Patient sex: F
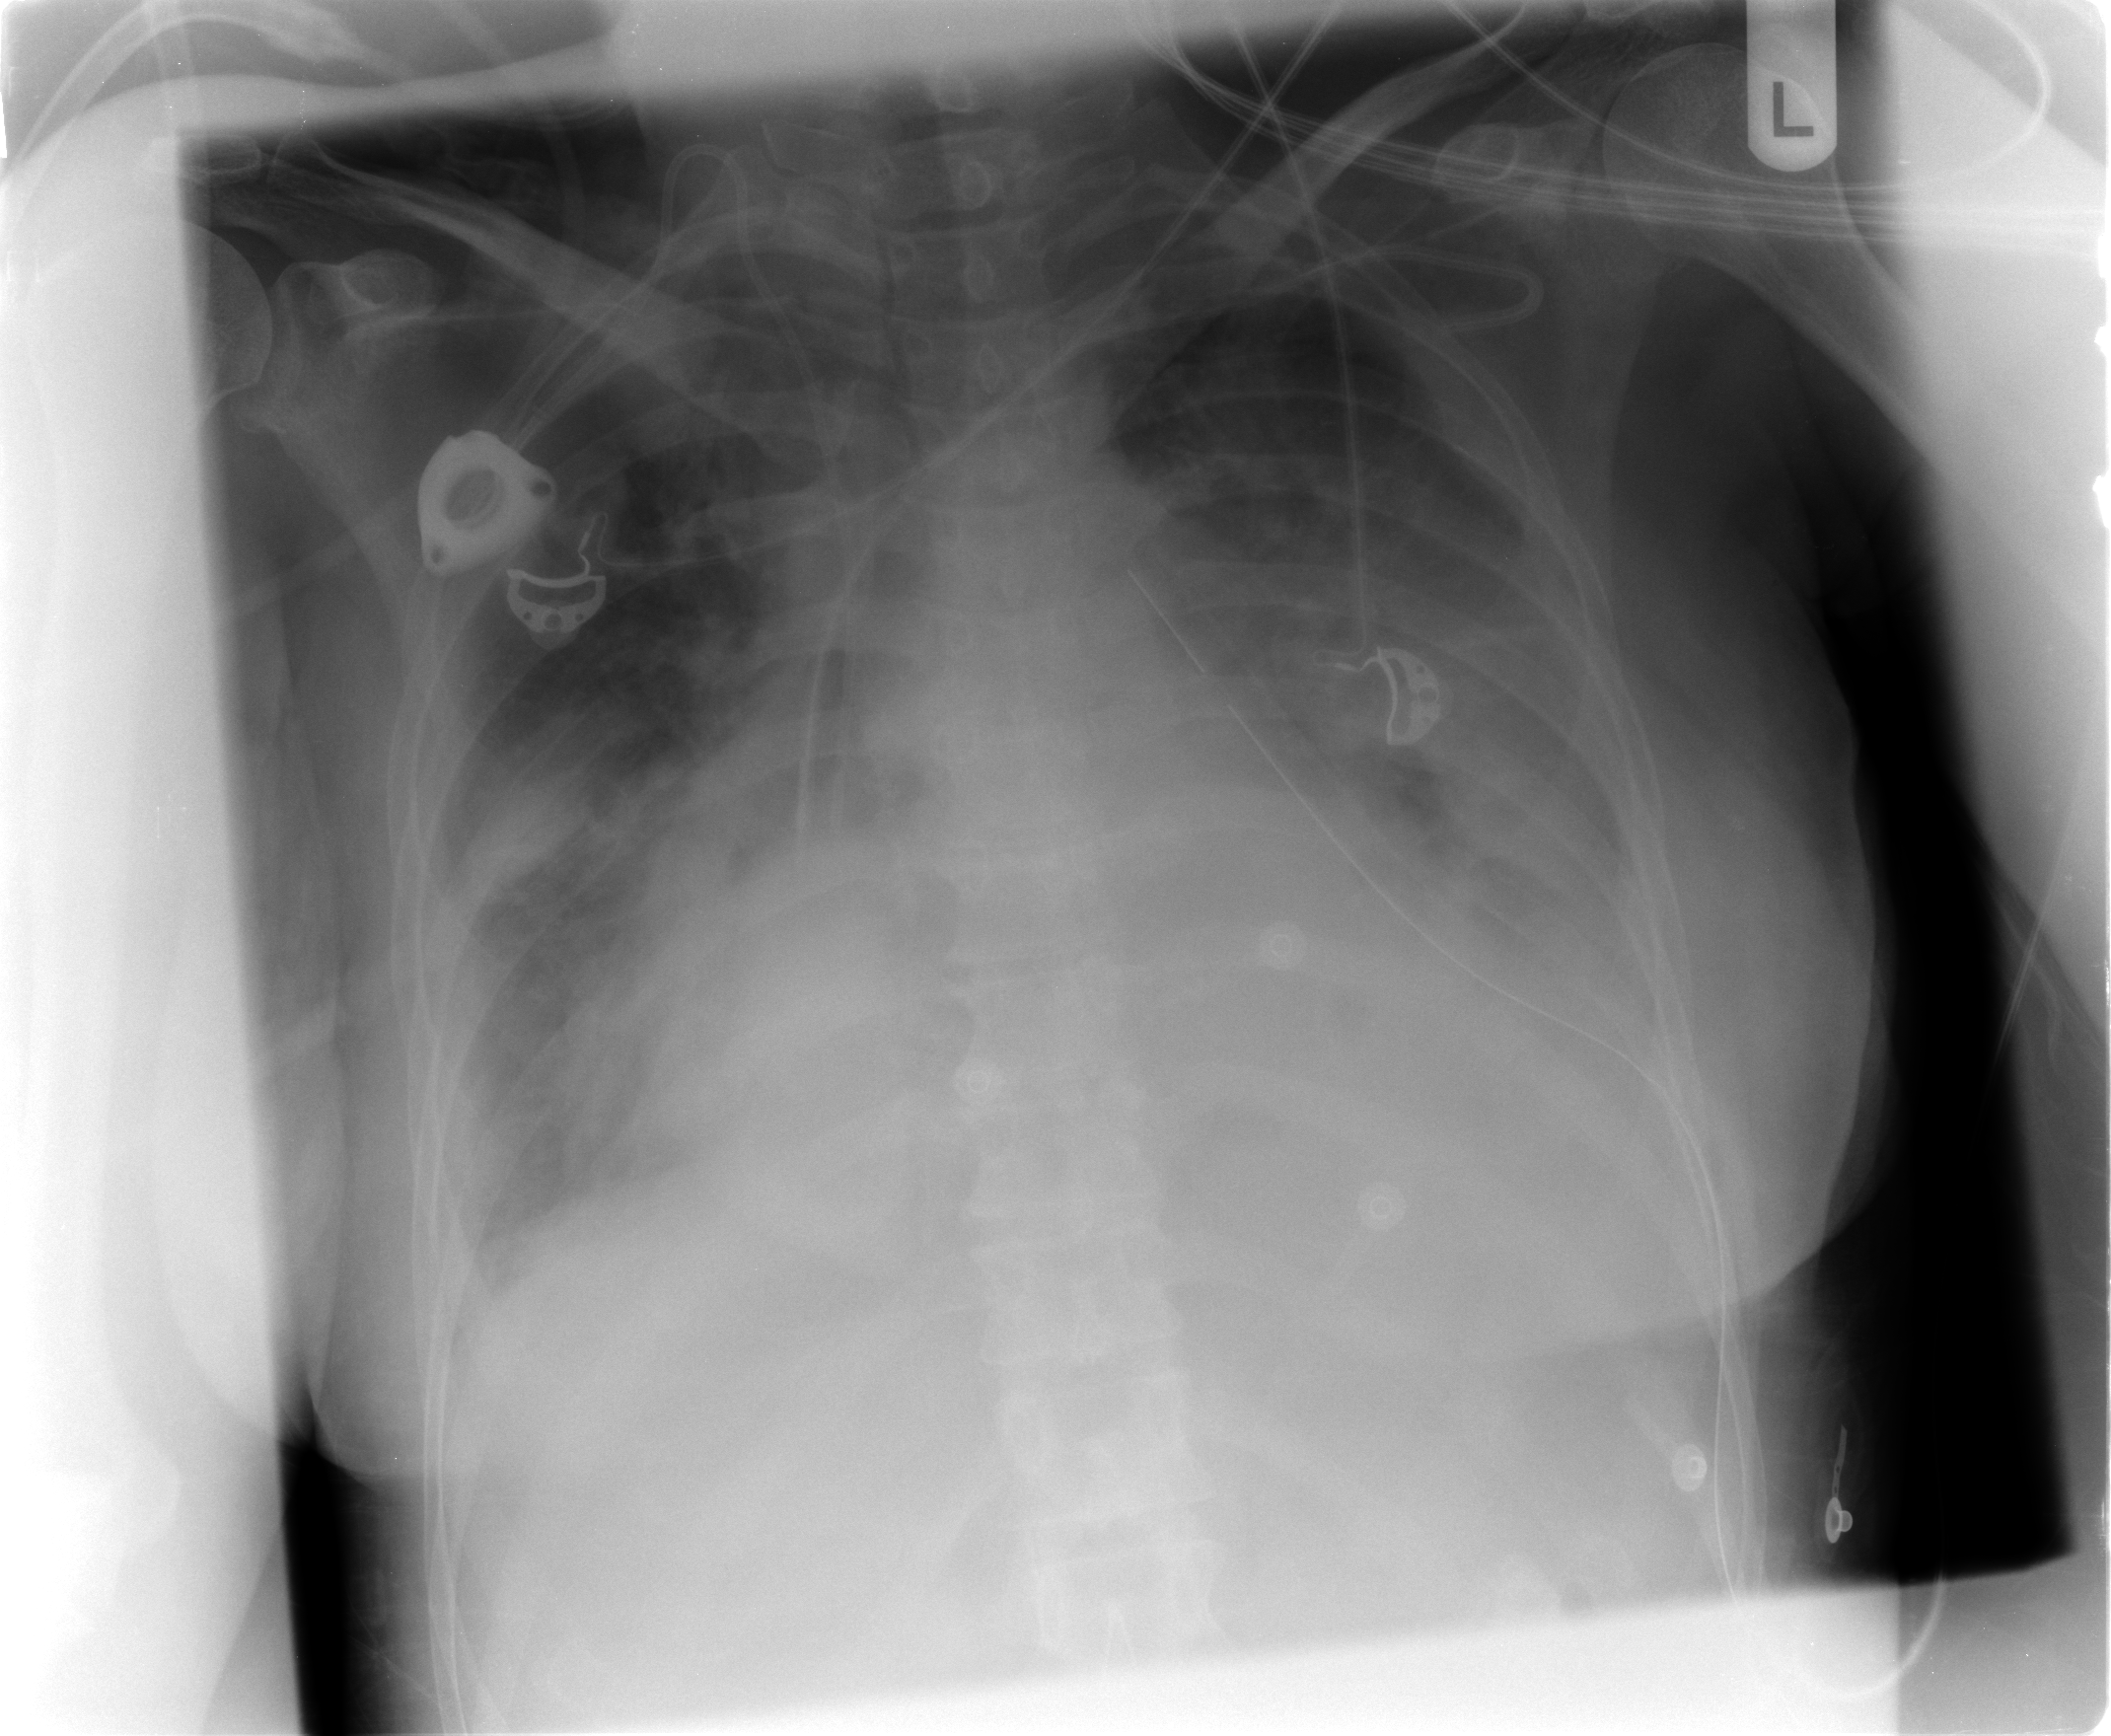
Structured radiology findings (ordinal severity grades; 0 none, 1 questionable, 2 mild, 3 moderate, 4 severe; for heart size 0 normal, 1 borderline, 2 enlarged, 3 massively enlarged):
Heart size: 2
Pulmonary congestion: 2
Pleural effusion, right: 2
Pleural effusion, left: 3
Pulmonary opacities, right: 2
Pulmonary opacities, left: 0
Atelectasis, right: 2
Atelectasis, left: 2